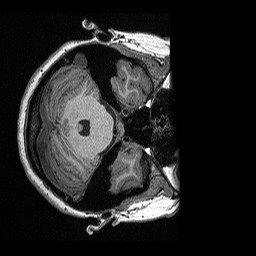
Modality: T1map
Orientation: axial